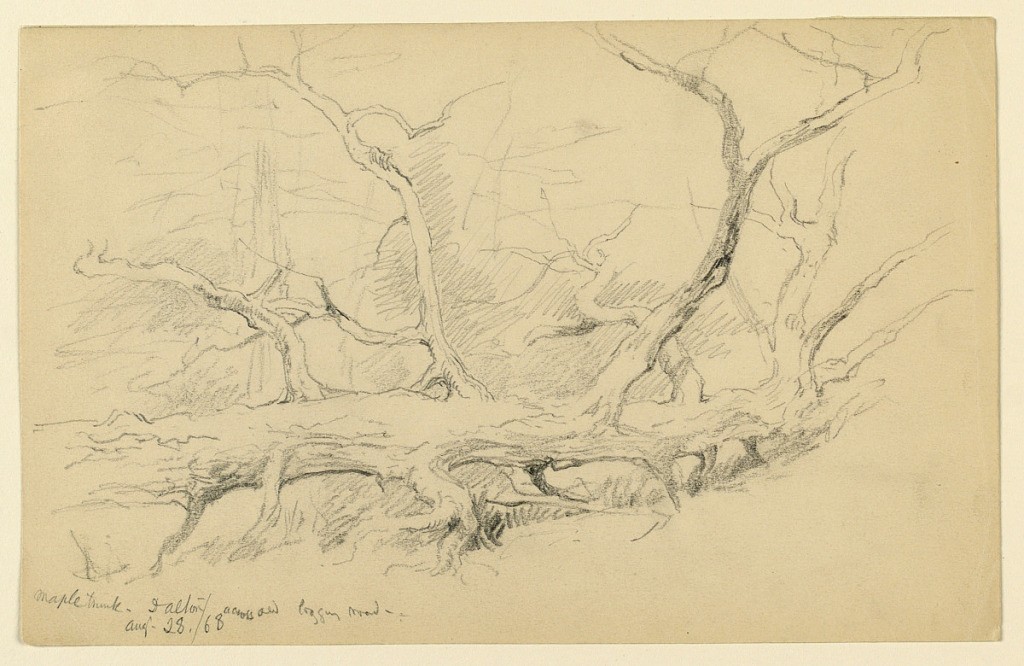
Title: Maple Trunk, Across Old Logging Road, Dalton
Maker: Daniel Huntington, American, 1816–1906
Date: August 28, 1868
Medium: Graphite on paper
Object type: Drawing
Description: Study of an old tree trunk on the ground, its leafless branches twisting upward.